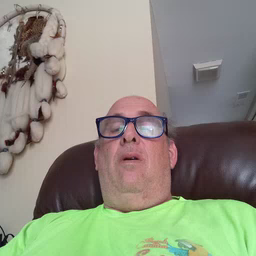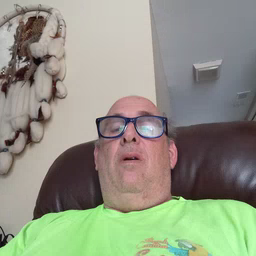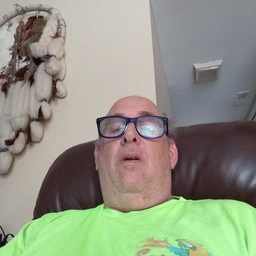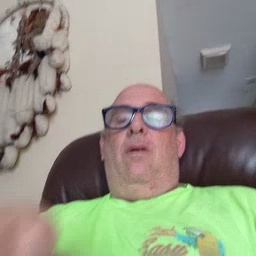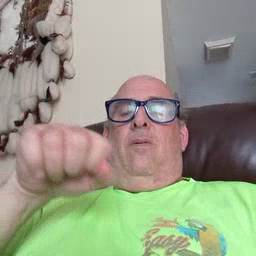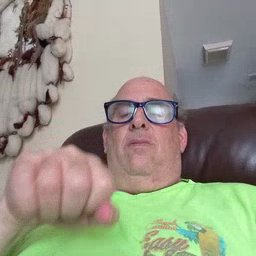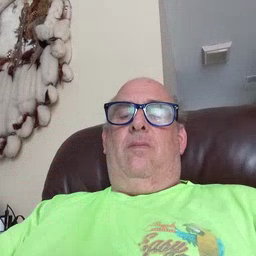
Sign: shoe